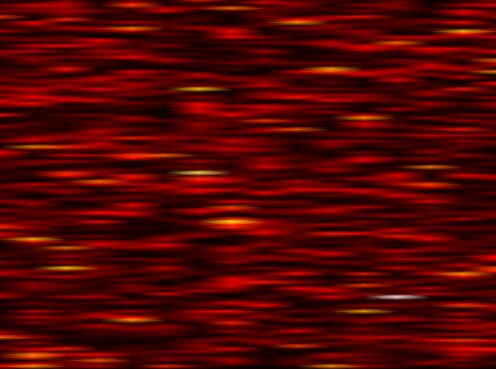
Label: WOLA